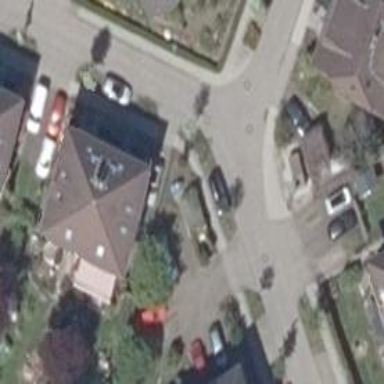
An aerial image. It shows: Residential road with sidewalks on both sides.